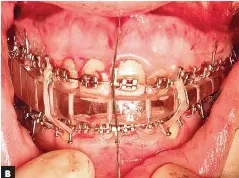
Intermediate CAD/CAM splint.
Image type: medical_photograph (oral_photograph)